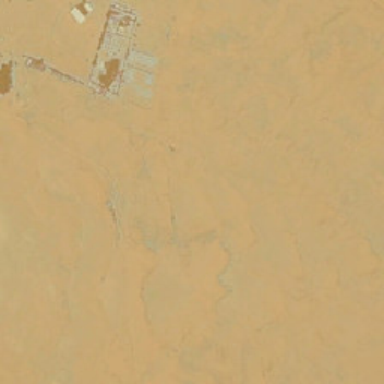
There is a grey site located in the khaki desert .